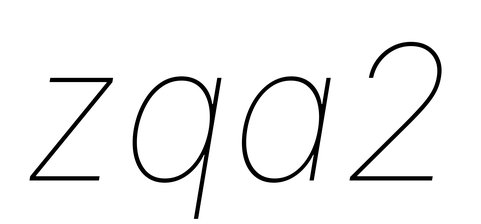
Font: Inter-Italic_Thin_Italic